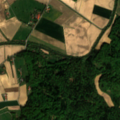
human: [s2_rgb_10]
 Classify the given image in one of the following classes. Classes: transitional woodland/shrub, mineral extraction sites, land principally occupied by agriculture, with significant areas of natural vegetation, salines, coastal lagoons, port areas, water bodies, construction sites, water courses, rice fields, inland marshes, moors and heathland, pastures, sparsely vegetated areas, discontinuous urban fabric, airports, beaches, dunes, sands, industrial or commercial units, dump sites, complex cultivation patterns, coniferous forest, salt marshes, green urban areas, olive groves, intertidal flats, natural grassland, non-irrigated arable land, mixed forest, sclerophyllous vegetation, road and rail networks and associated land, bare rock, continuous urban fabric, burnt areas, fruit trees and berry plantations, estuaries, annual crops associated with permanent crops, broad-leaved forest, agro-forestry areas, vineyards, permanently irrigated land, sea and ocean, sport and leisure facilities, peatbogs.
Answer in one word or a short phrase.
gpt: non-irrigated arable land, broad-leaved forest